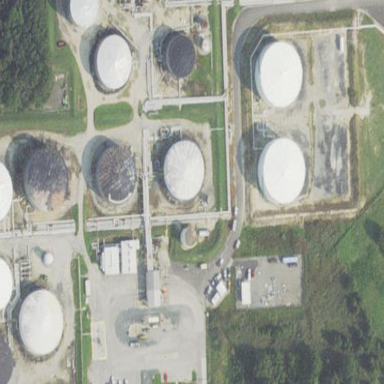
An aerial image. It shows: Industrial area designated as petroleum terminal.